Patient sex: M
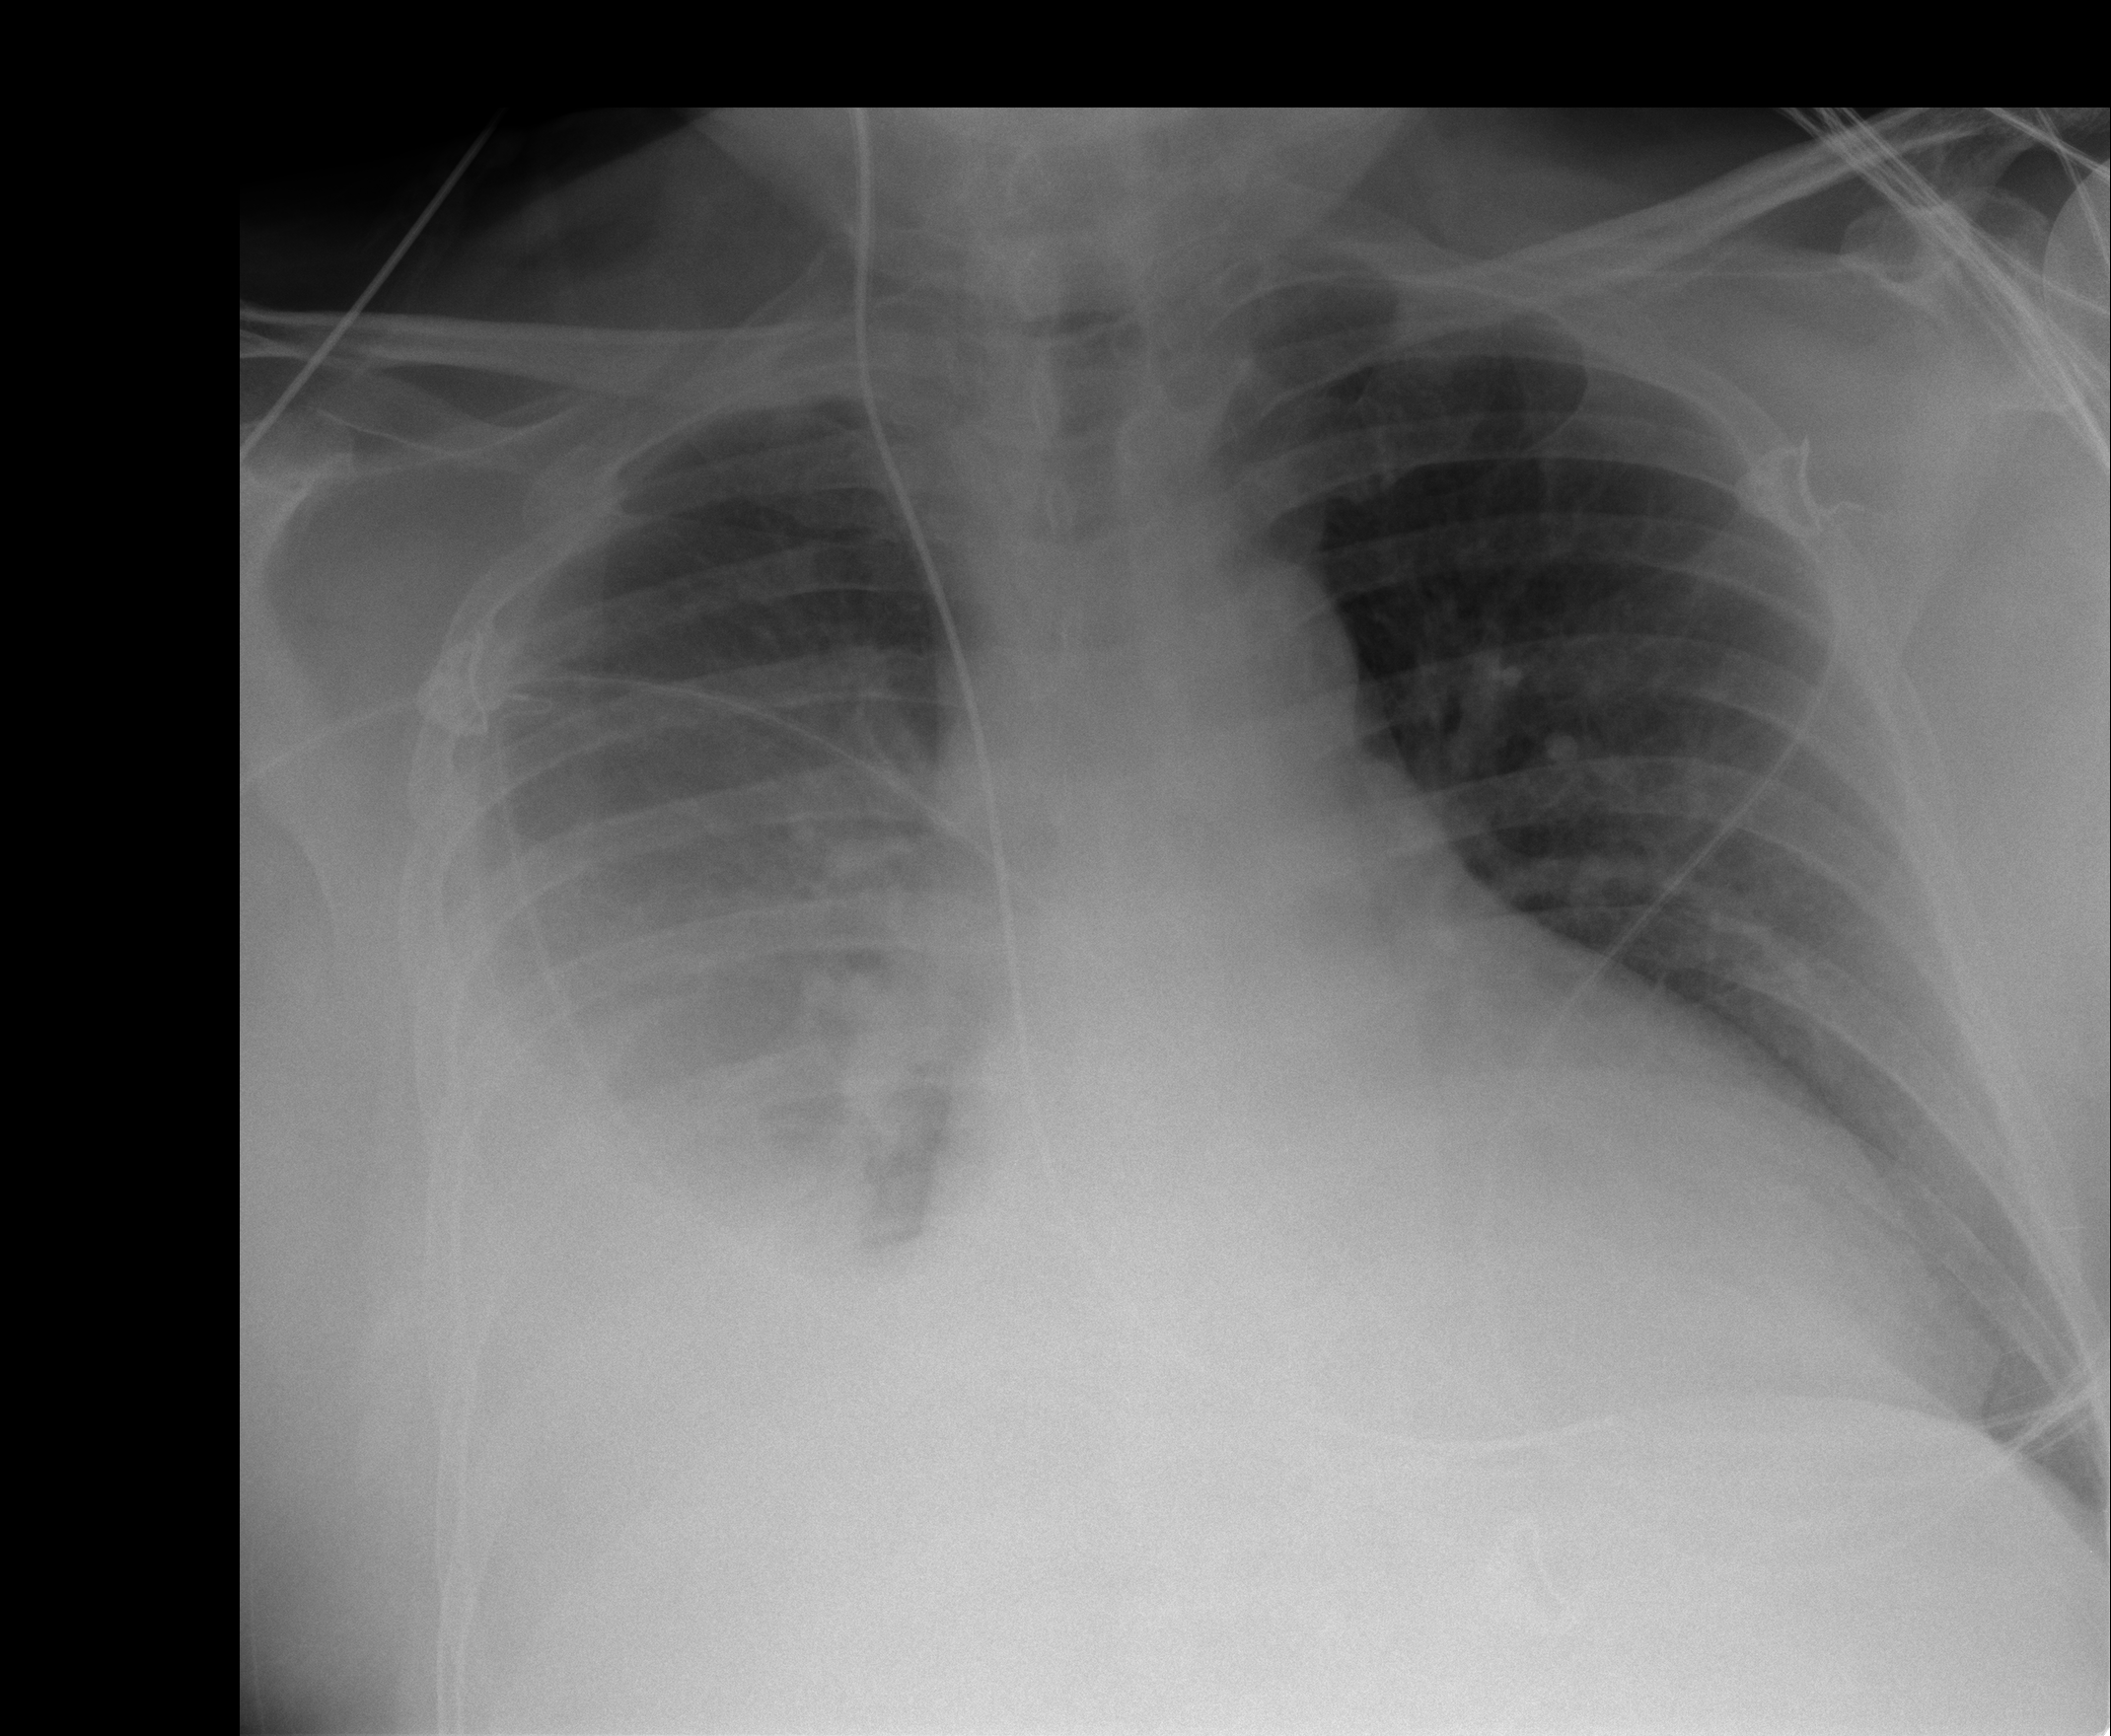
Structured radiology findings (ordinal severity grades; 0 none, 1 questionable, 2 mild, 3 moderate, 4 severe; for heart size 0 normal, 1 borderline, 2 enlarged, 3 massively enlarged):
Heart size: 2
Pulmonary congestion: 1
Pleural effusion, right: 3
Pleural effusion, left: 0
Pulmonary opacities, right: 0
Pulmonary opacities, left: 0
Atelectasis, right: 2
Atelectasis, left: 0